Question: I am using 'transition:scale(1.2)' to hide a 'div' in the bottom left corner of the viewport.

My current approach is scaling from the center as expected:
<URL>
I want to scale it as if the 'div' would take up the whole screen:
<URL>
The above is done by scaling the whole 'body'. But , I was wondering if there is another way to tell CSS in which direction the scaling should occur.
How to use 'transition:scale(1.2)' as seen in without using a full-size div?
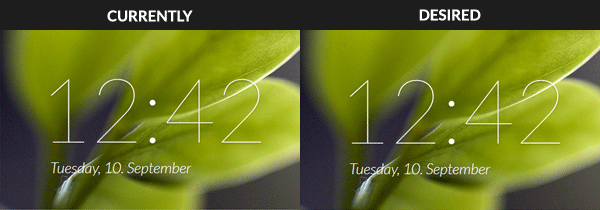
Answer: You can change the transform-origin:
Something like this should be close to what you are looking for:
'''
-webkit-transform-origin: 120% -40%;
'''
<URL>
Modified CSS:
'''
#clock {
position:fixed;
bottom:8%;
left:7%;
color:#fff;
transition:all .8s;
-webkit-transition:all .8s;
transform-origin: 120% -40%;
-webkit-transform-origin: 120% -40%;
}
body {
overflow:hidden;
}
body:hover #clock {
-webkit-transform:scale(1.2);
transform:scale(1.2);
opacity:0;
}
'''
---
Because you are using left/bottom percentage based positioning for the clock, this may be closer to the effect you are looking for. Going back to a center based transform origin and transitioning left/bottom closer to the corner will provide a bit more of the affect that it is being scaled from the upper right corner of the parent.
<URL>
Modified CSS:
'''
#clock {
position:fixed;
bottom:8%;
left:7%;
color:#fff;
transition:all .8s;
-webkit-transition:all .8s;
transform-origin: center center;
-webkit-transform-origin: center center;
}
body {
overflow:hidden;
}
body:hover #clock {
-webkit-transform: scale(1.2);
transform: scale(1.2);
bottom: 1%;
left: 0%;
opacity:0;
}
'''